Question: Sometimes (but not always!?) when I paste or end a line with a semi-colon, Visual Studio will add a space after the 'if' statement! For example, when pasting, this
'''
if()
'''
will turn into this:
'''
if (condition)
'''
and, when completing a line, this
'''
if(condition)
DoSomething()
'''
will turn into this:
'''
if (condition)
DoSomething();
'''
Having to constantly delete this space (sometimes twice!) is driving me absolutely It seems to happen with 'if' and 'while' but not 'for'.
I cannot find anything relating to this in the VS options. I do have Resharper installed, but it is set to not add the space automatically:

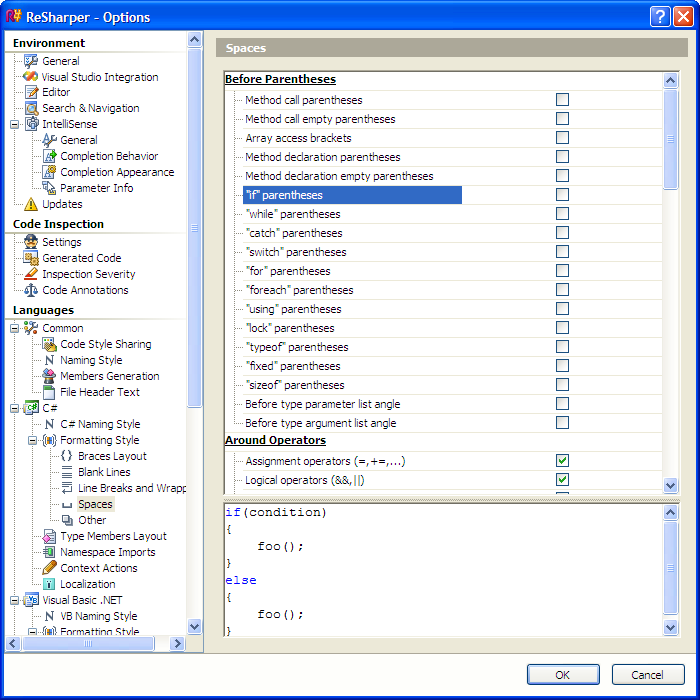
Answer: In the Visual Studio options, under Text Editor / C# / Formatting / Spacing, in the "Set other spacing options" part, there's an option for "Insert space after keywords in control flow statements".
I you'll find you've got that checked, and you don't want it to be. (I have it checked deliberately :)